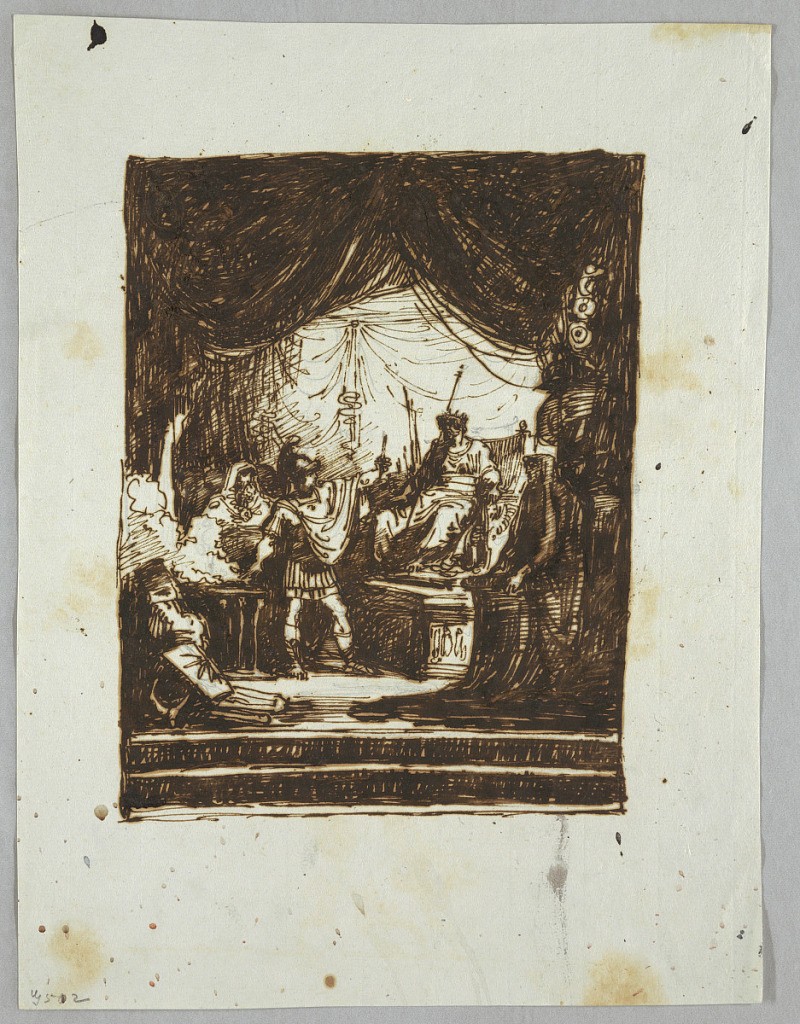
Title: Muzeo Scevola before Porsenna
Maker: Felice Giani, Italian, 1758–1823
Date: About 1820
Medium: Pen and brown ink on blue laid paper
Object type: Drawing
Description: Vertical Rectangle. Mucius stands at left. His right hand is thrust into the flame of a brazier. The left hand with the dagger is raised. A priest stands behind him. Porsena sits upon a high throne. In the right foreground stands a counselor of the king, in the left his weapons. The setting is the tent of the king, with two steps leading up to it.